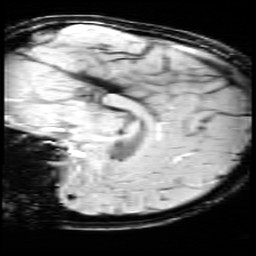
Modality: SWI
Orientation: sagittal
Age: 10
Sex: female
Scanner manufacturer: siemens
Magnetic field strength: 3 T
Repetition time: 0.027 s
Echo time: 0.02 s